Interaction volume radius: 5 \u00c5
Interaction volume height: 10 \u00c5
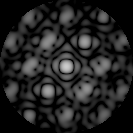
Disorder parameter: 0.3335